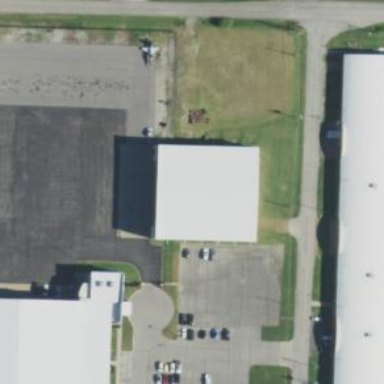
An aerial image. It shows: Hangar located at airport.